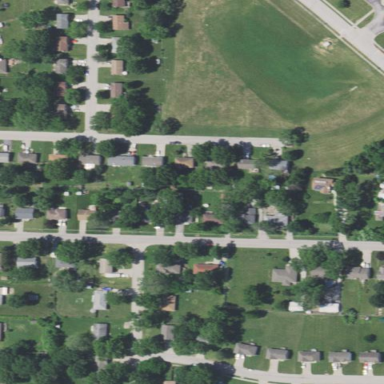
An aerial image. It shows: This residential area consists of single-family homes.